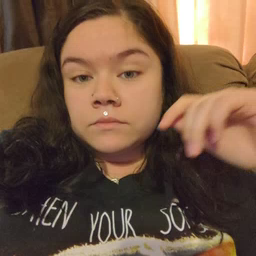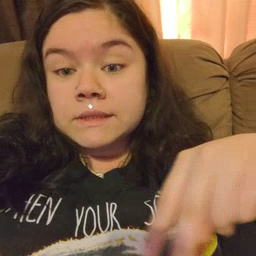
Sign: dance